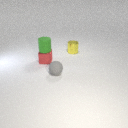
small gray rubber sphere in front of small yellow metal cylinder